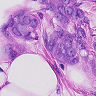
Metastatic tissue present: yes